Question: Hello I have a problem when I want update in database. Not show error but say "unfortunately app has sttoped
'''
private void guardar() {
AdminSQLiteOpenHelper admin = new AdminSQLiteOpenHelper(this, "DietaClub", null, 1);
SQLiteDatabase bd = admin.getWritableDatabase();
String usuario = perfilUsuarioInput.getText().toString();
String nombre = perfilNombreInput.getText().toString();
String apellido = perfilApellidoInput.getText().toString();
String sucursal = perfilSucursalInput.getText().toString();
float peso_inicial = Float.valueOf(pesoInicial.getText().toString());
float peso_actual = Float.valueOf(pesoActual.getText().toString());
float peso_deseado = Float.valueOf(pesoDeseado.getText().toString());
ContentValues registros = new ContentValues();
registros.put("nombre", nombre);
registros.put("apellido", apellido);
registros.put("sucursal", sucursal);
registros.put("peso_inicial", "asdas");
registros.put("peso_deseado", "dasd");
registros.put("peso_actual", "ss");
int cant = bd.update("users", registros, "usuario="+usuario,null);
bd.close();
if(cant == 1){
Intent intent = new Intent(EditarPerfilActivity.this, PerfilActivity.class);
startActivity(intent);
}
}
'''
and my database is

logcat say:
'''
UPDATE users SET peso_actual=?,peso_deseado=?,usuario=?...
'''
Any help?
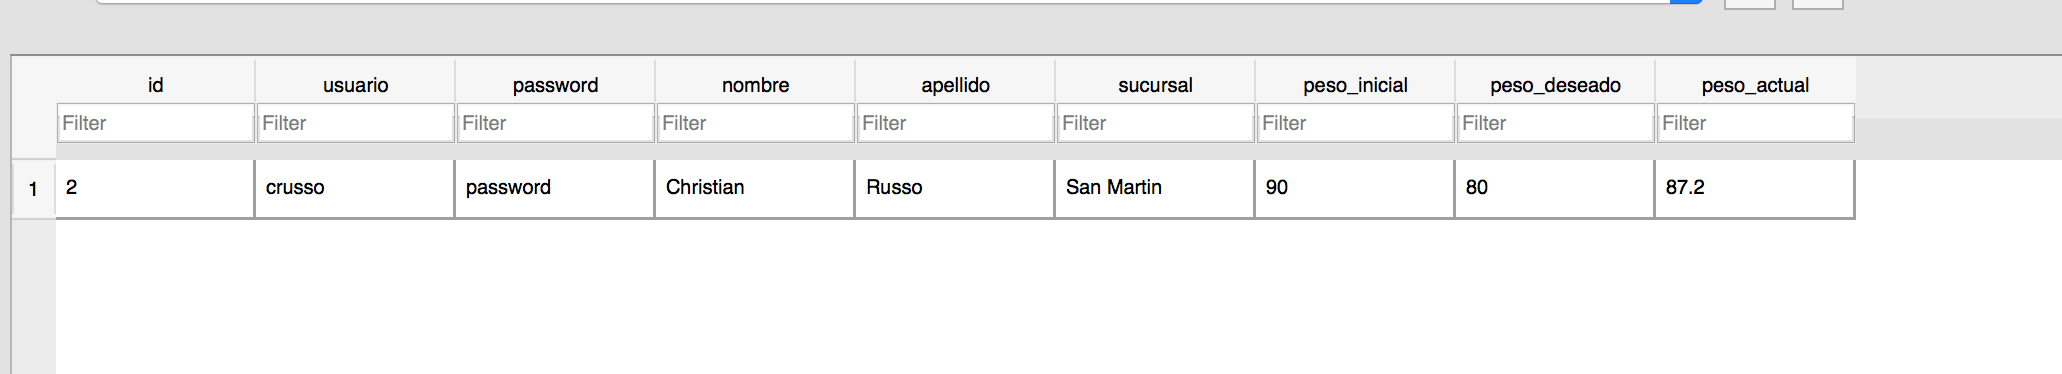
Answer: According to the example given here, I believe you are not using the SQLiteDatabase.update() function properly: <URL>
In your particular case, try the following:
'''
bd.update("users", registros, "usuario = ?", usuario);
'''
I hope that helps :)